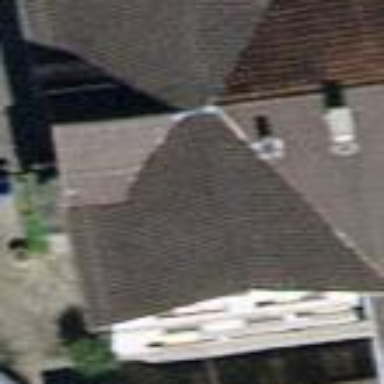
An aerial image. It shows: Building with crosspitched roof shape.